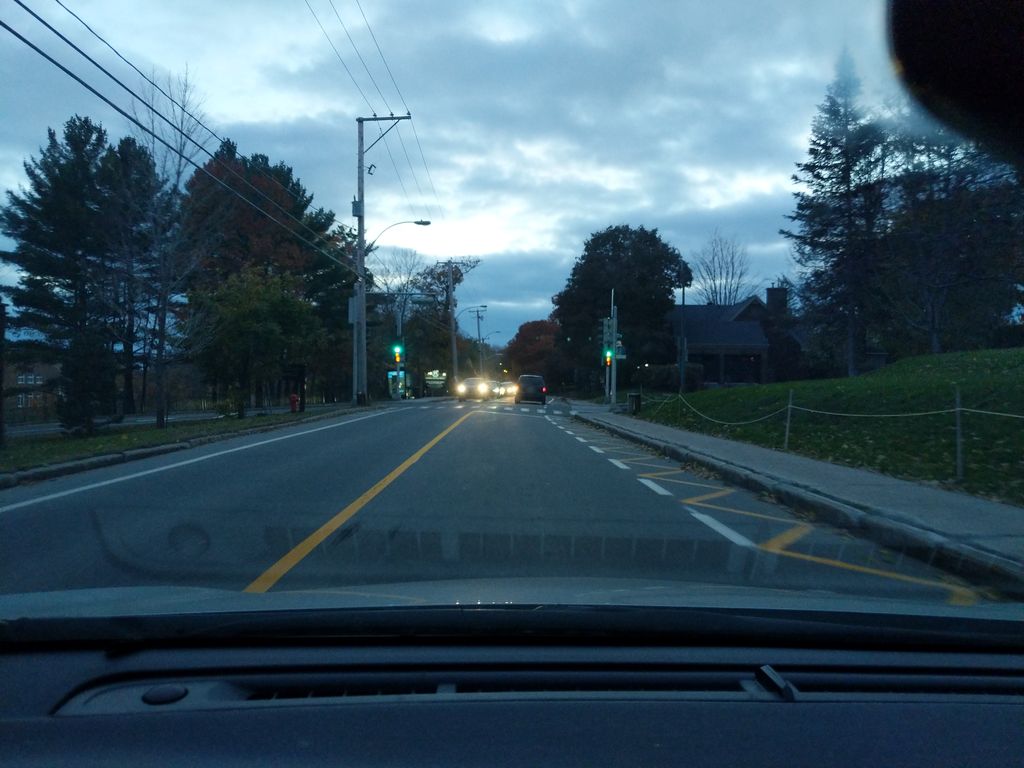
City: quebec_city